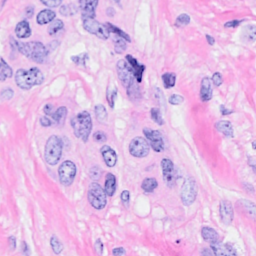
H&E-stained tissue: Breast